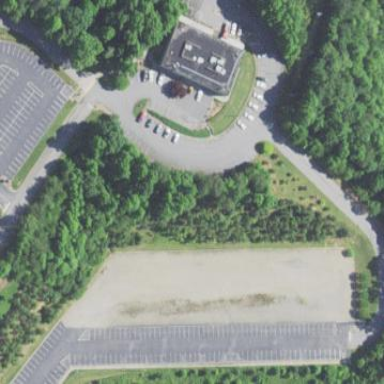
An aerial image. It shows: Parking area with surface.